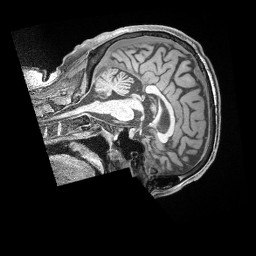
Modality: T1w
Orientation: sagittal
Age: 39
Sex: male
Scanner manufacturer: siemens
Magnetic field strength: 3 T
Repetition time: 2 s
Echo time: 0.00211 s